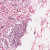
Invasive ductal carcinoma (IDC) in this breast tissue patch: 1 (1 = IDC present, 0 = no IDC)